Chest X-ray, PA view. Patient: 53 years old, sex F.
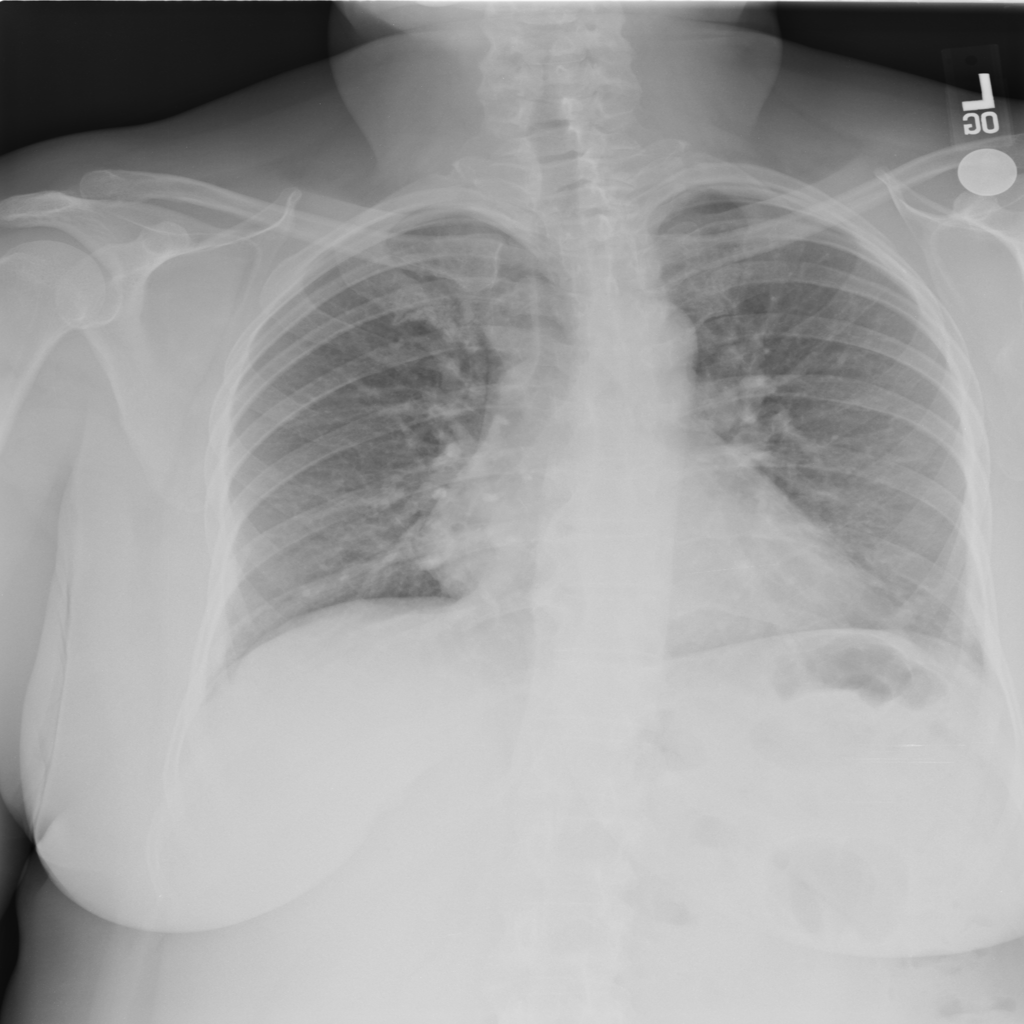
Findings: No Finding